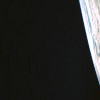
Label: space